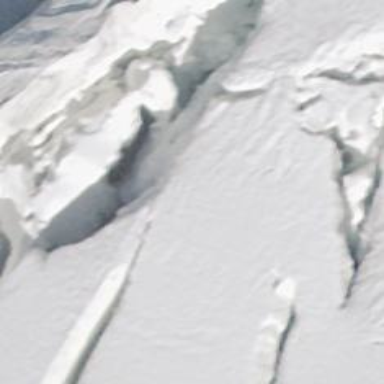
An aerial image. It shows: Crevasse in the natural environment.